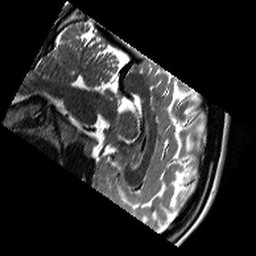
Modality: T2w
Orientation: sagittal
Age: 22
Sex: female
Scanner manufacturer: siemens
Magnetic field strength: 3 T
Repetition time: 11.39 s
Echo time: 0.09 s